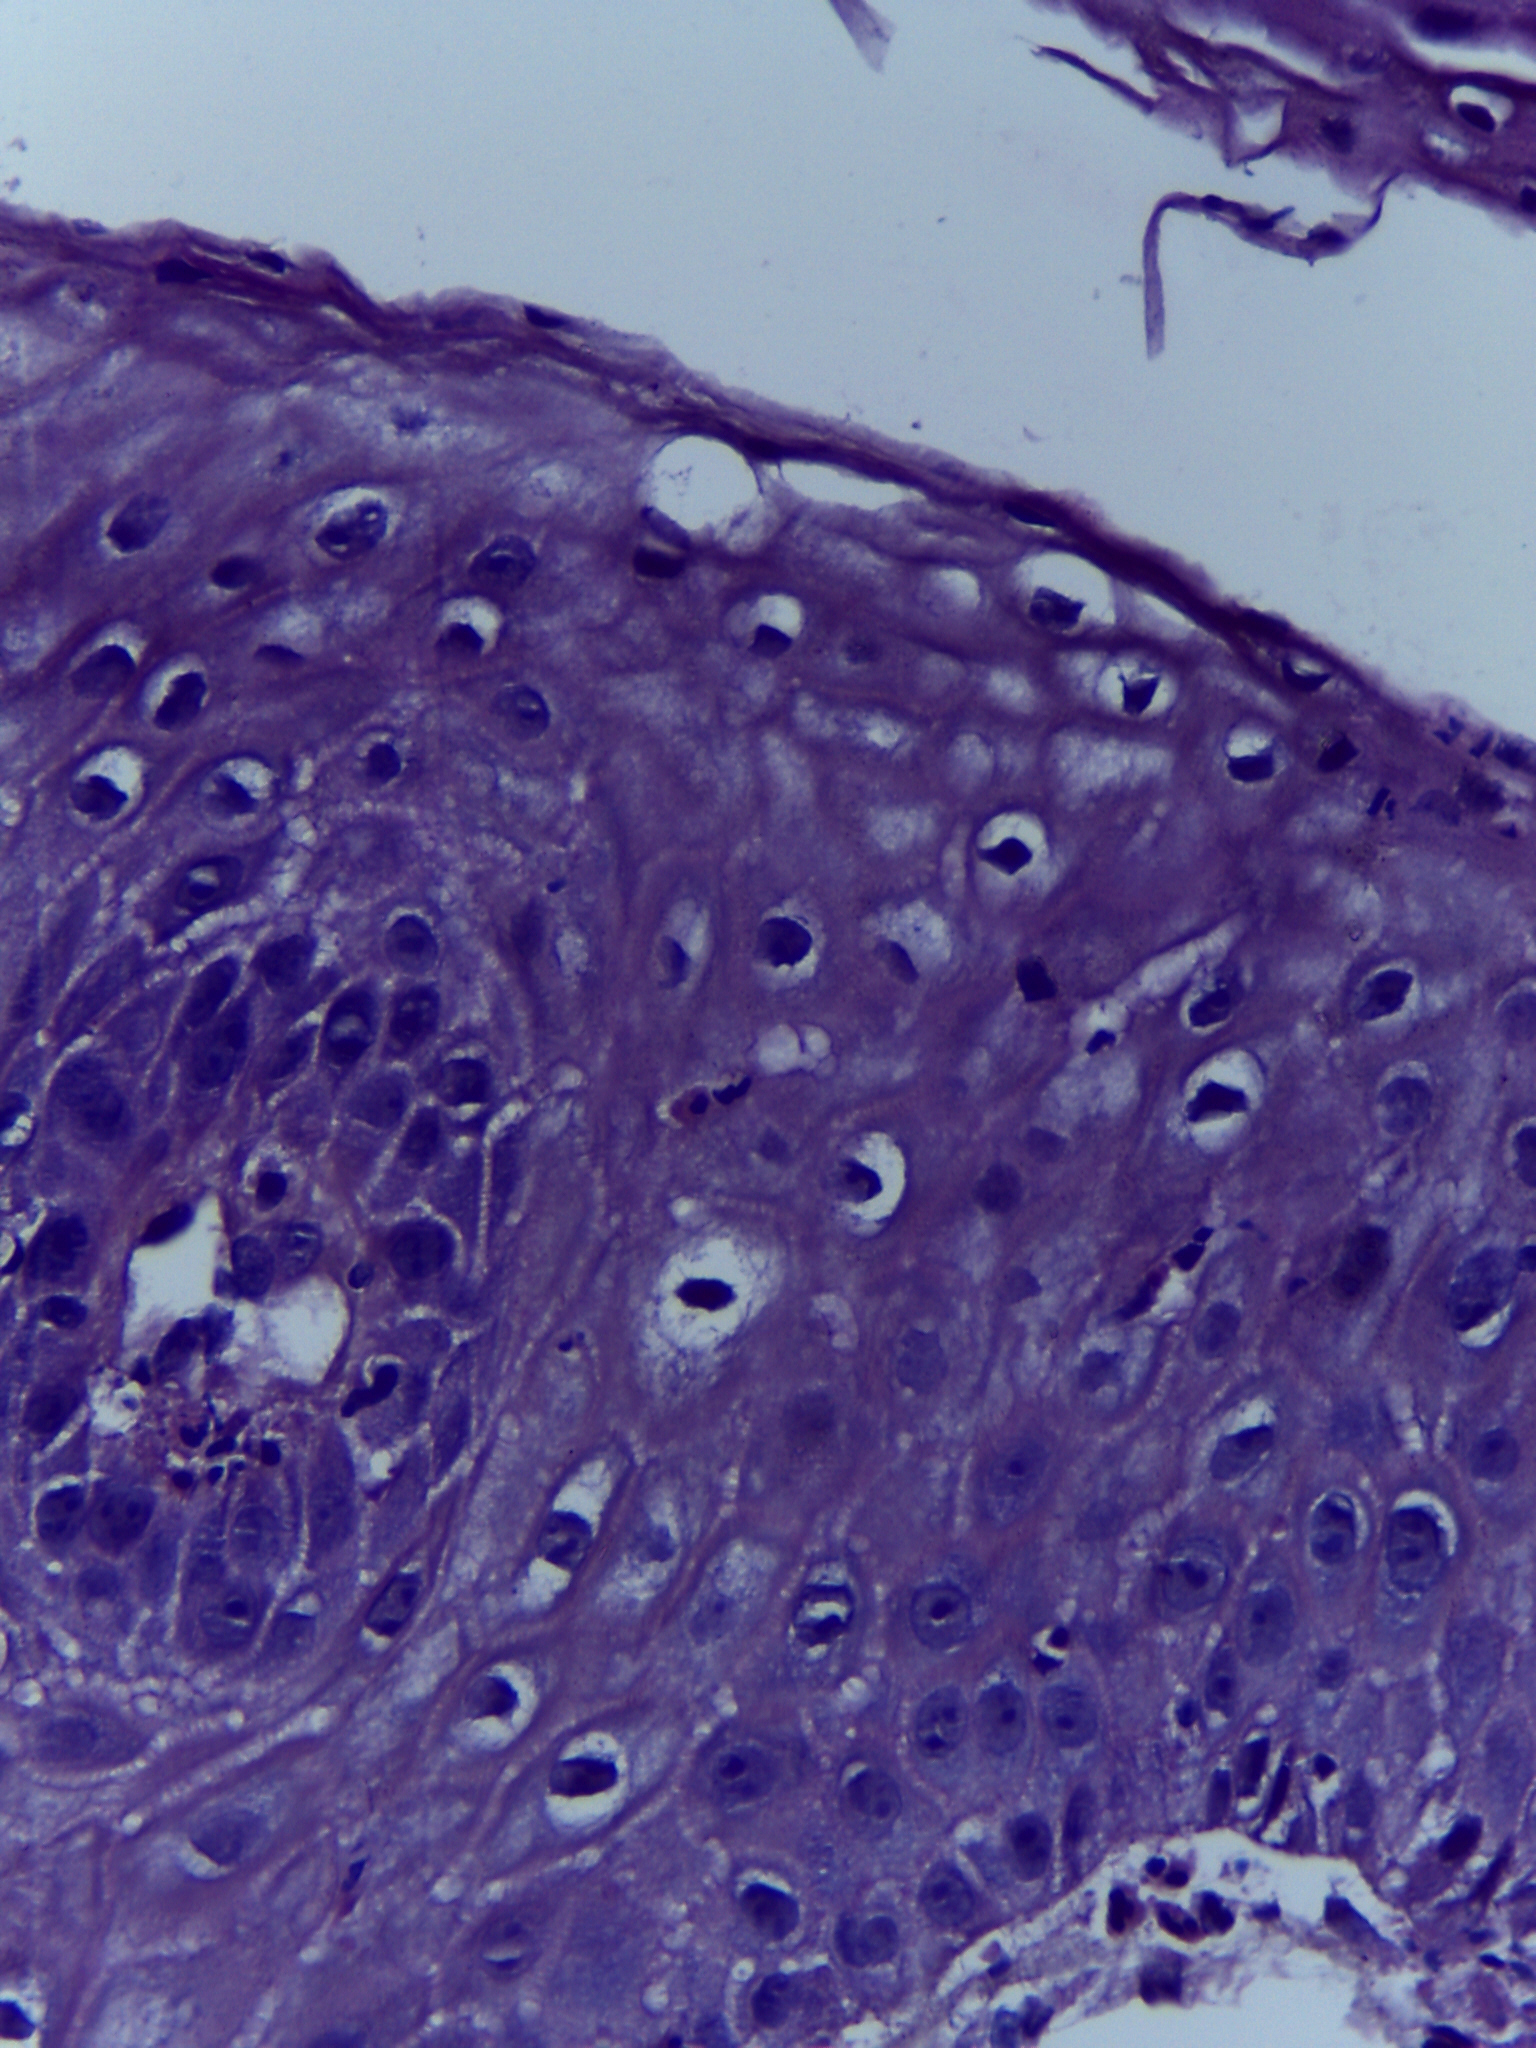
Diagnosis: OSCC